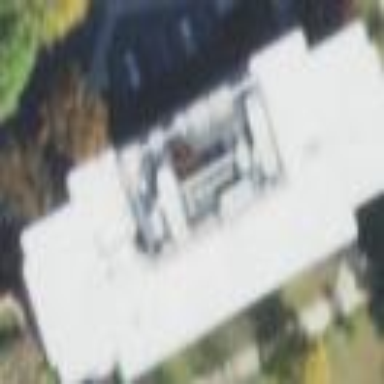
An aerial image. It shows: Instructional building with flat white roof.